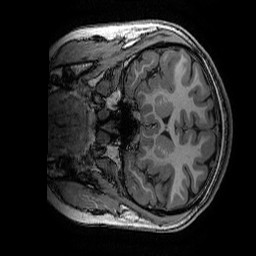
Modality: T1w
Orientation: coronal
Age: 21
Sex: female
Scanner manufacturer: ge
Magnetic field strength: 3 T
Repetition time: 0.007 s
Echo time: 0.00342 s